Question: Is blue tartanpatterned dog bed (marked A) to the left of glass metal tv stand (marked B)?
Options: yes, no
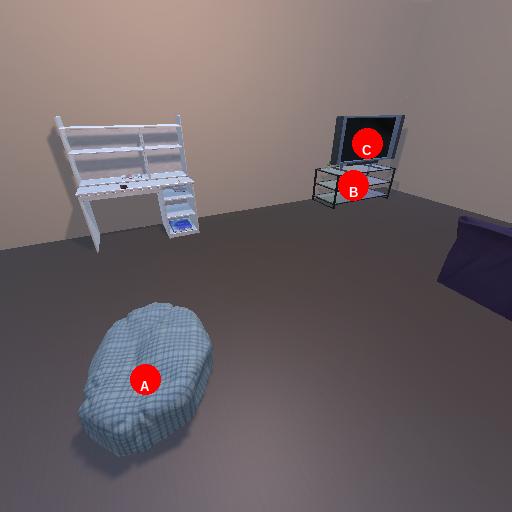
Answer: yes